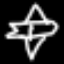
Label: airplane